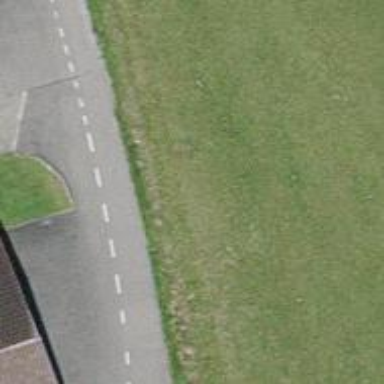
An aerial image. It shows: Smooth asphalt road in residential area.